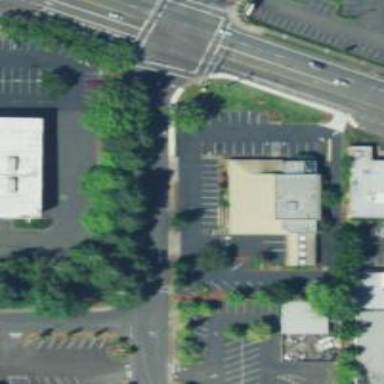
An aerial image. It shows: Tertiary road with asphalt surface and sidewalk on the left.